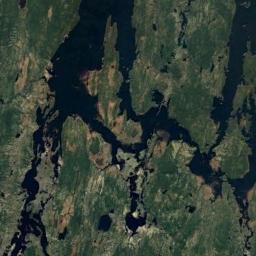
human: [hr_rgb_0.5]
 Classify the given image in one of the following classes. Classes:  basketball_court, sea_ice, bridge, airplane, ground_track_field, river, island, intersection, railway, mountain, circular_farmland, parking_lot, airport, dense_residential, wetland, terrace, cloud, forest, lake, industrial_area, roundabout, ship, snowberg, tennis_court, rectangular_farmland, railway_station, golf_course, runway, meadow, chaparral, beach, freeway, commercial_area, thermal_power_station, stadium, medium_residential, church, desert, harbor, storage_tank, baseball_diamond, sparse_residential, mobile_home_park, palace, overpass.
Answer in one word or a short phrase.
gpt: wetland